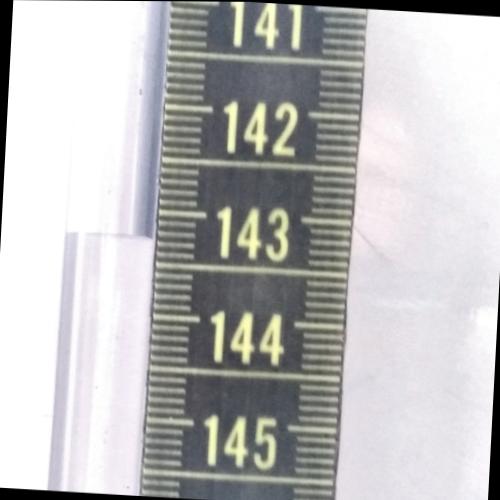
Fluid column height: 143.3 cm